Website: bh-photo
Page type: customer-info-address
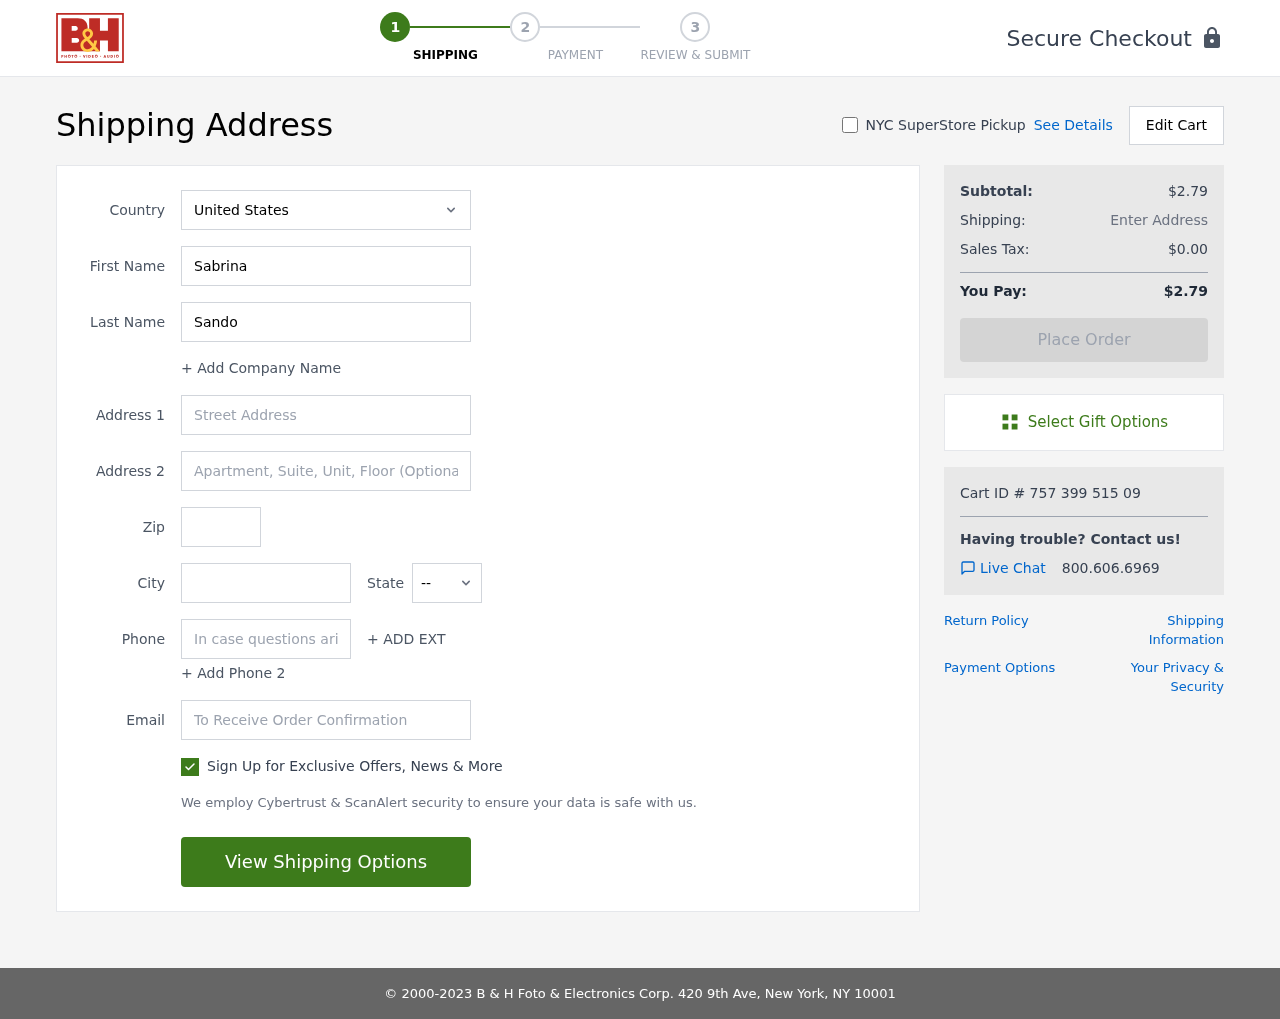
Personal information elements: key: PII_CITY
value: Wigginschester
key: PII_COUNTRY
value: United States
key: PII_EMAIL
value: ssandoval@hotmail.com
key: PII_FIRSTNAME
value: Sabrina
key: PII_LASTNAME
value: Sandoval
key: PII_PHONE
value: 8463043785
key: PII_POSTCODE
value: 97085
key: PII_STATE_ABBR
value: VT
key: PII_STREET
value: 82899 James Views
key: PII_STREET2
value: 44207 Fitzpatrick Shoals Suite 618
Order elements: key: ORDER_SUBTOTAL
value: $2.79
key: ORDER_TAX
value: $0.00
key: ORDER_TOTAL
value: $2.79
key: ORDER_ID
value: Cart ID # 757 399 515 09